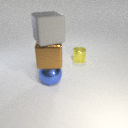
large brown metal cube above large blue metal sphere